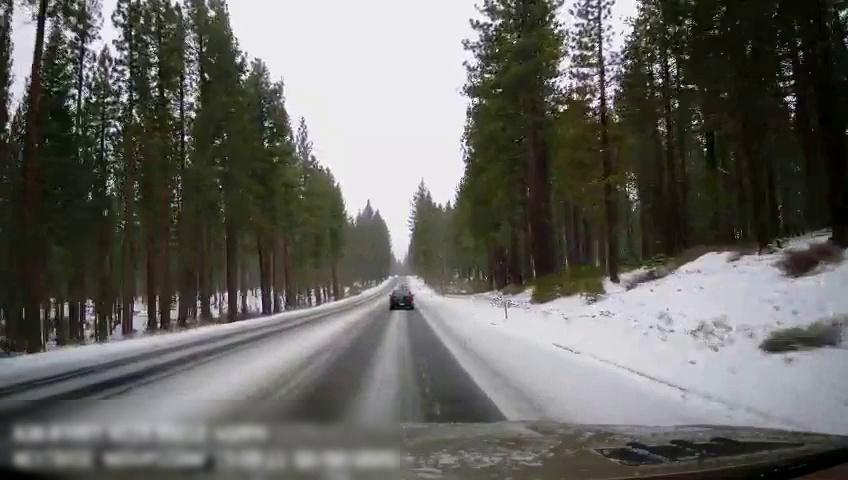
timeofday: Day
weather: Snowy
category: Drivable Space
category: Vehicles | Car
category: Lanes | Current Lane